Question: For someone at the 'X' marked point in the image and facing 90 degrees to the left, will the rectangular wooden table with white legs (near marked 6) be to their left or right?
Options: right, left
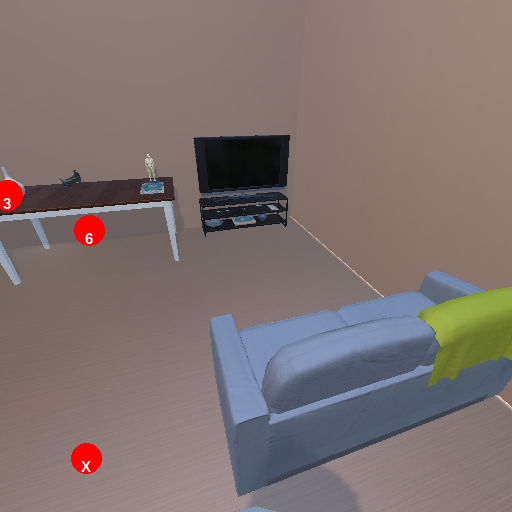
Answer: right